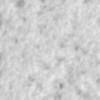
Label: no_change